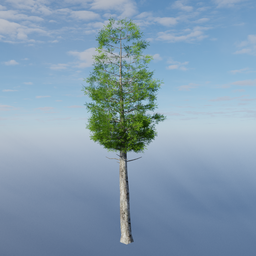
Label: nature